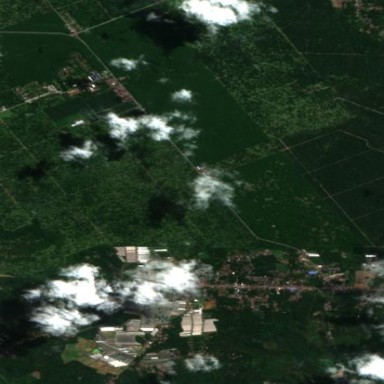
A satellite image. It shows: Orchard filled with rubber trees. The trees have broadleaved semi-evergreen leaves.